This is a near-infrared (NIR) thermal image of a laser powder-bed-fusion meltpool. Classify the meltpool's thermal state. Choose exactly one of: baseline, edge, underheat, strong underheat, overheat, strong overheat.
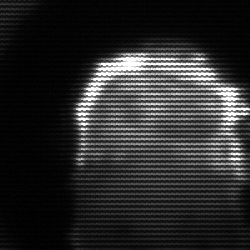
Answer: baseline